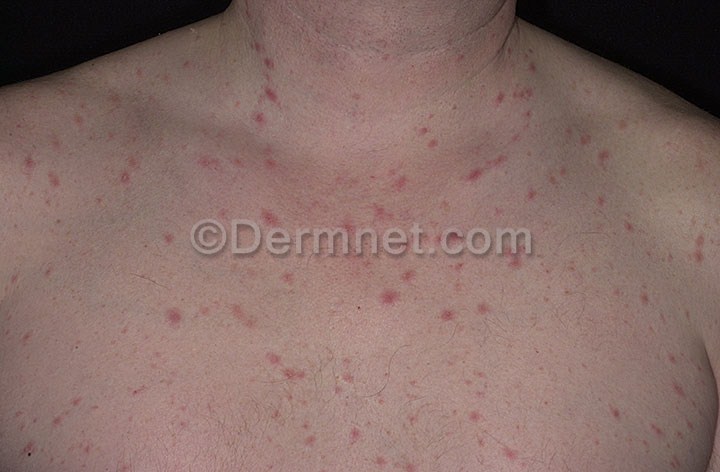
Disease: Psoriasis pictures Lichen Planus and related diseases